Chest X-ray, AP view. Patient: 23 years old, sex F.
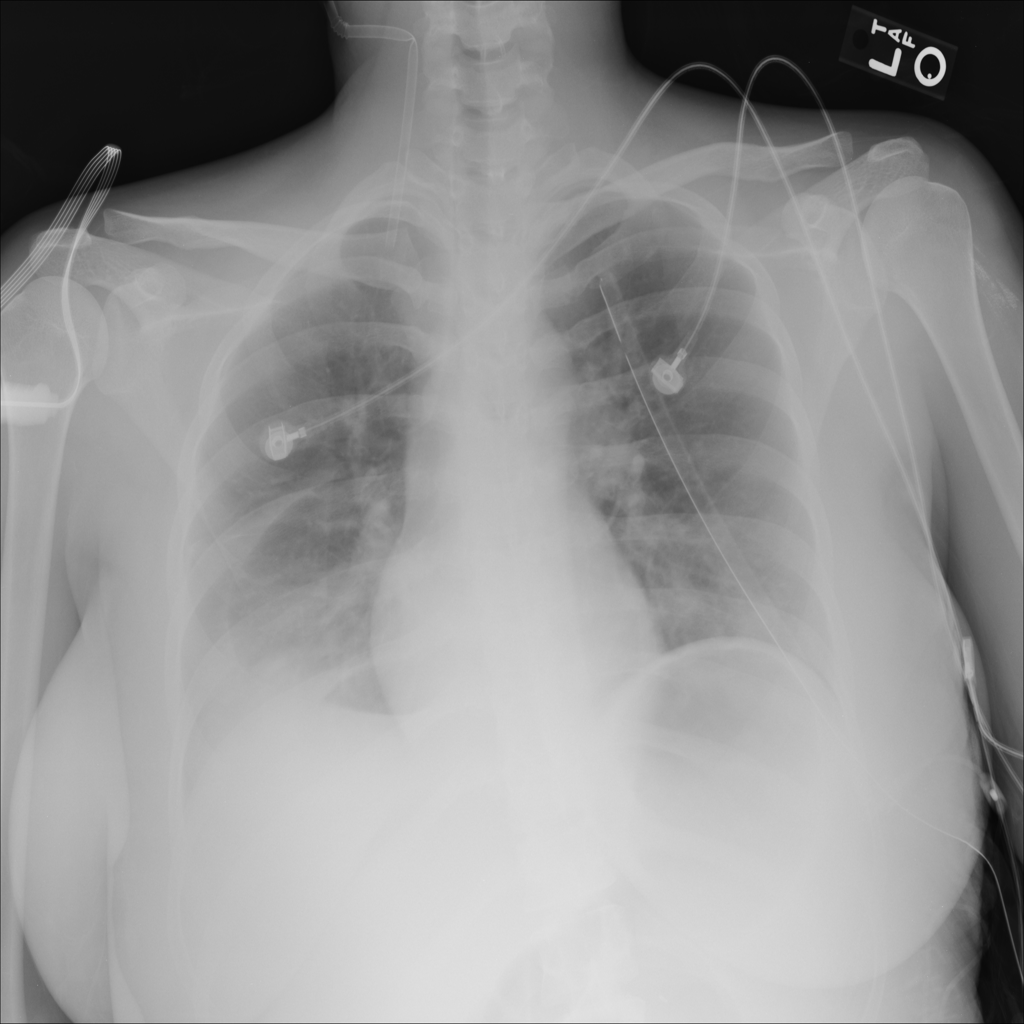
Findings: No Finding